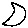
Label: moon